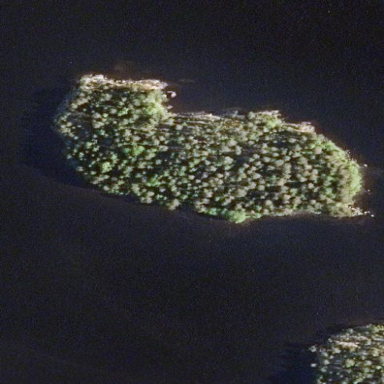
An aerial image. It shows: Islet surrounded by woodland.